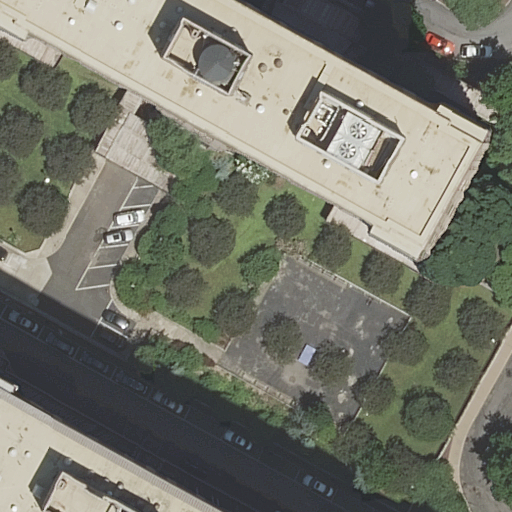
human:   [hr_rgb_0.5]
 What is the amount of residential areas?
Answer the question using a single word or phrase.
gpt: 1

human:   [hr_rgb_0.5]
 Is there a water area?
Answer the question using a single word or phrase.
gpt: no

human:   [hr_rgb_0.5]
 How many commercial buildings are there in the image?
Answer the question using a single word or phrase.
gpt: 0

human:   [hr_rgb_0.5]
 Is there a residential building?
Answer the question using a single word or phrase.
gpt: yes

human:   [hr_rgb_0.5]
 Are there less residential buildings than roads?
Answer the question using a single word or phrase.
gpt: yes

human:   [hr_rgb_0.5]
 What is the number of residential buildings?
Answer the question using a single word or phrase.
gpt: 2

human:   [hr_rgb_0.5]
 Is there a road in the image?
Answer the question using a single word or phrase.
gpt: yes

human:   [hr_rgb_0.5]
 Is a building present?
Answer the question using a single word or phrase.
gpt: yes

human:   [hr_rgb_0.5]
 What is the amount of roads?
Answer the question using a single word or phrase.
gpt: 8

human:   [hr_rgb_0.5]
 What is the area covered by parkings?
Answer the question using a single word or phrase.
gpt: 1576m2

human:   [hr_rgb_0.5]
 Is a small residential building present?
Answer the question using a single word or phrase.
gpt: yes

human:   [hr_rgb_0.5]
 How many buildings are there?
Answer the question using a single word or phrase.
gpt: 2

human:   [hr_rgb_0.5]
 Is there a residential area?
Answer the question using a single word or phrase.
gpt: yes

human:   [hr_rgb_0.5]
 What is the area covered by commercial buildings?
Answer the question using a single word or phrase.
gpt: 0m2

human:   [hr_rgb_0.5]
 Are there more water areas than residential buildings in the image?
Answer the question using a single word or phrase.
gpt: no

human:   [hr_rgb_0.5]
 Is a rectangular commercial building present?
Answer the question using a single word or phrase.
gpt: no

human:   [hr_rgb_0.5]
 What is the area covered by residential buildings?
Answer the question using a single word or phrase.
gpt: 22m2

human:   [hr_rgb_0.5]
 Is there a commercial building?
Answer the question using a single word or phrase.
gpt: no

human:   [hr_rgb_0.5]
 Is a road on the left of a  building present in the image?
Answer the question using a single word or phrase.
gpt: no

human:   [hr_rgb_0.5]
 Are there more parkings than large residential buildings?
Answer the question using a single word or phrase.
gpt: yes

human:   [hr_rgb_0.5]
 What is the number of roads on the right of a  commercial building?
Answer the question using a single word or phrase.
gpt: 0

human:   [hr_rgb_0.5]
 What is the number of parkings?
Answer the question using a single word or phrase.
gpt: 2

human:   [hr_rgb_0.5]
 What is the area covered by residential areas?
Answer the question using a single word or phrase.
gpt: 4420m2

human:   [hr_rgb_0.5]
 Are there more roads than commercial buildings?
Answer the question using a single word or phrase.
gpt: yes

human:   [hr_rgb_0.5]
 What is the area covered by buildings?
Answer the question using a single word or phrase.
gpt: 22m2

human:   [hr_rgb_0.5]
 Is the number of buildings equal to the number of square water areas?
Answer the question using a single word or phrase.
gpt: no

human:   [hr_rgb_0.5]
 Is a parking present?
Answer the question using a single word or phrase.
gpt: yes

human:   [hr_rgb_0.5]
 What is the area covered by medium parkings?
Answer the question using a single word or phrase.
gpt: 454m2

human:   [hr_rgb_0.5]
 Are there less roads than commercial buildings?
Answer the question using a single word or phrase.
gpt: no

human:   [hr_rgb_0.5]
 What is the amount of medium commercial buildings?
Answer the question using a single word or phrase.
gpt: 0

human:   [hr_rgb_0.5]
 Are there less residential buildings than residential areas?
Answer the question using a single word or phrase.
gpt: no

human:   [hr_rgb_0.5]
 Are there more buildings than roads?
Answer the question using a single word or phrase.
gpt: no

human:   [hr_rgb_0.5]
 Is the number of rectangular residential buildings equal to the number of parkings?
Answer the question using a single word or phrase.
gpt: yes

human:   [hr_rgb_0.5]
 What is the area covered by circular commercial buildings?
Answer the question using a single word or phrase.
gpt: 0m2

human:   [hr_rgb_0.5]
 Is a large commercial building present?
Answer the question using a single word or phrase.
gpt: no

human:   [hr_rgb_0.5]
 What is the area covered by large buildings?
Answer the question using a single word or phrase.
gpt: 0m2

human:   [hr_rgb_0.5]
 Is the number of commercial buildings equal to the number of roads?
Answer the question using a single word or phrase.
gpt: no

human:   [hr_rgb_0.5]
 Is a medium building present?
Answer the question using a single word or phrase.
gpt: no

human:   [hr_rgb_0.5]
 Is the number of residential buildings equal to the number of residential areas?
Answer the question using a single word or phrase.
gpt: no

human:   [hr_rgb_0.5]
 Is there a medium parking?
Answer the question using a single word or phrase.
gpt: yes

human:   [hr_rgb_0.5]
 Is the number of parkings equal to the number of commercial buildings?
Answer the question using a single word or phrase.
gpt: no

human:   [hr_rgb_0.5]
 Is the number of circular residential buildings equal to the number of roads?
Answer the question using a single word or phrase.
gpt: no

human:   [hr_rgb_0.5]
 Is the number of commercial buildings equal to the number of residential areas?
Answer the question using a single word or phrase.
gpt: no

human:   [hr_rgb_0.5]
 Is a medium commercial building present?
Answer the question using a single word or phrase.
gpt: no

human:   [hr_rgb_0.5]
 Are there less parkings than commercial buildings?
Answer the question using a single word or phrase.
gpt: no

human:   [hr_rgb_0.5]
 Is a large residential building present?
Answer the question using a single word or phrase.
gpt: no

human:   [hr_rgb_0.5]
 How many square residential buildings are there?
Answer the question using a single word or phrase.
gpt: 0

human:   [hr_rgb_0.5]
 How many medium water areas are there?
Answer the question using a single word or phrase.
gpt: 0

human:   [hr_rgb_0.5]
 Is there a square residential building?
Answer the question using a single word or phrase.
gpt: no

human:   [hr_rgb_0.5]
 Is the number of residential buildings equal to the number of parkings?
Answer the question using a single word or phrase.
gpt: yes

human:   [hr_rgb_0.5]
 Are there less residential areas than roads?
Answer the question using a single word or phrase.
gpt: yes

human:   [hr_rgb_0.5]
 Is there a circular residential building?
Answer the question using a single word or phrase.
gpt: no

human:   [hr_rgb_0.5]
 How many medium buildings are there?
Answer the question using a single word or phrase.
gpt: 0

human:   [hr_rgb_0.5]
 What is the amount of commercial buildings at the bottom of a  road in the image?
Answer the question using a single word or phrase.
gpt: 0

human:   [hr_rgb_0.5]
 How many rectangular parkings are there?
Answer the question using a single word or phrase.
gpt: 1

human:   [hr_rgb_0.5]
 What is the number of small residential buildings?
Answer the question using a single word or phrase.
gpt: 2

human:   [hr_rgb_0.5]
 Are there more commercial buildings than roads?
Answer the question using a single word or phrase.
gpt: no

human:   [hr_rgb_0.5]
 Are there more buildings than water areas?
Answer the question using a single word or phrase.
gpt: yes

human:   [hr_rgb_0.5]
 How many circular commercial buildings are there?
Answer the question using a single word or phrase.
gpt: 0

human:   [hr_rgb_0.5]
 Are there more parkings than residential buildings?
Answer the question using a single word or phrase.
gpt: no

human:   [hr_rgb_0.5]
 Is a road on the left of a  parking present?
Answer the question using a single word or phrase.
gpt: yes

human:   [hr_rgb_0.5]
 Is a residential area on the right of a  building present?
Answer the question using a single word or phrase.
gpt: yes

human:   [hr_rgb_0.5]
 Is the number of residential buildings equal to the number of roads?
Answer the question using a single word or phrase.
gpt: no

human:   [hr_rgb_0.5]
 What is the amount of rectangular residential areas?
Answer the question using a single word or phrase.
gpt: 1